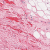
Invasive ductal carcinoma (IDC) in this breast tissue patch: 0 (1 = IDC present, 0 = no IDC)